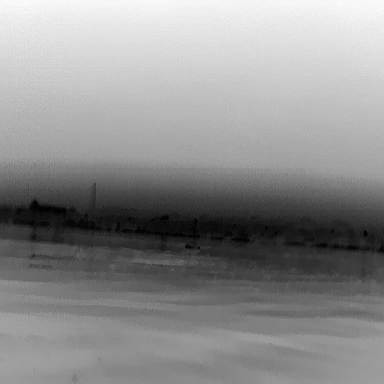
There is a warship in the infrared image.